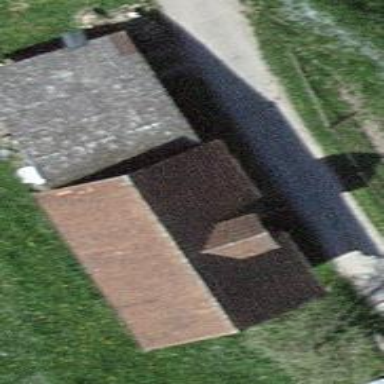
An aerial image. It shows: Rural barn.